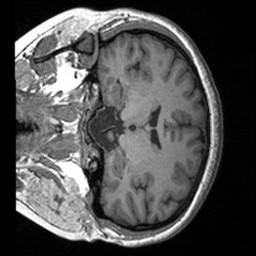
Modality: T1w
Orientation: coronal
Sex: female
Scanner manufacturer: siemens
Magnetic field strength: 3 T
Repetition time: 1.9 s
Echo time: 0.00252 s